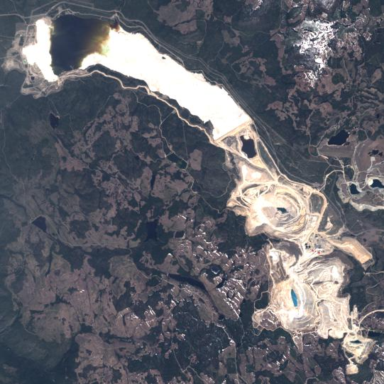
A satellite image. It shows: Industrial area used for mining operations.